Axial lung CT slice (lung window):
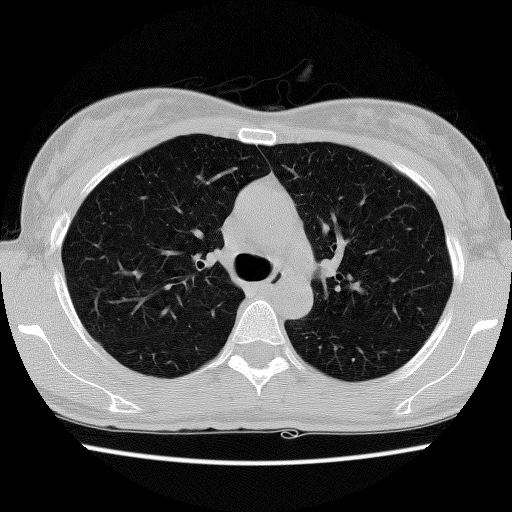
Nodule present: no